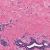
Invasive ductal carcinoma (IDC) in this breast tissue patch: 0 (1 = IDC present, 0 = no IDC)